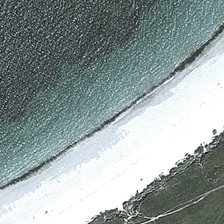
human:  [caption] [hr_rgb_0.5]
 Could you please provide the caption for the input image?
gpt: white beach is between green ocean and green trees .

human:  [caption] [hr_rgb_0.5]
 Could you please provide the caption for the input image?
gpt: the sea water near the beach seems to have gradient effect .

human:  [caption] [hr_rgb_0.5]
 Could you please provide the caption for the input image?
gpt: white beach is between green ocean and green trees .

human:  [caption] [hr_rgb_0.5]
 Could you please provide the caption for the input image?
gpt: the sea water near the beach seems to have gradient effect .

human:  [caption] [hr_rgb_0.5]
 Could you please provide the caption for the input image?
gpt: white beach is between green ocean and green trees .